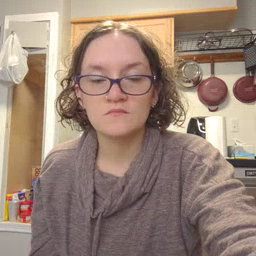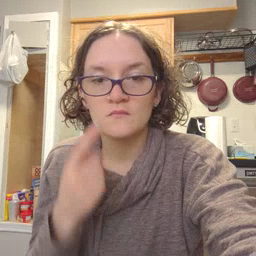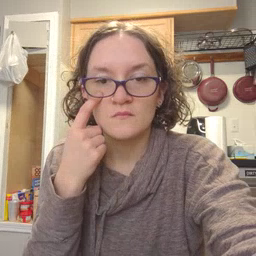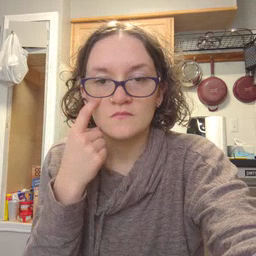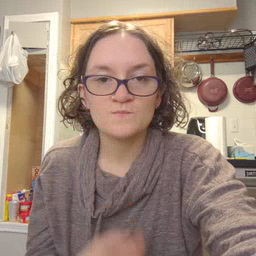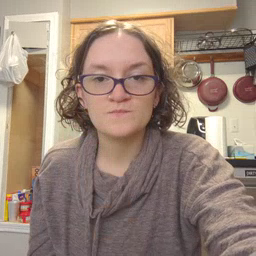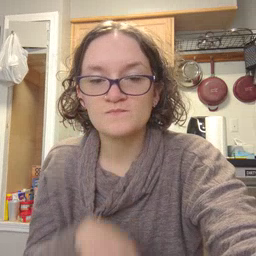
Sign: eye